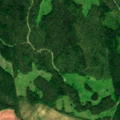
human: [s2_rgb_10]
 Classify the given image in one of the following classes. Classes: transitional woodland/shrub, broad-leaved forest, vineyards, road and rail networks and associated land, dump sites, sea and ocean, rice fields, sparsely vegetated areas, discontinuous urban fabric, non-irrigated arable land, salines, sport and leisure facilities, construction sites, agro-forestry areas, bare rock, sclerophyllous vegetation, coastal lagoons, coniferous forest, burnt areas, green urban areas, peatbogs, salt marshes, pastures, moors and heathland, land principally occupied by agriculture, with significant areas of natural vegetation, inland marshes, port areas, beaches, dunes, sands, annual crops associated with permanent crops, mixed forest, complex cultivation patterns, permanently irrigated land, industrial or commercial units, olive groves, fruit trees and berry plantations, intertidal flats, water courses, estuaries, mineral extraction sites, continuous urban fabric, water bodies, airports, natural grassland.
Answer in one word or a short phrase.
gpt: coniferous forest, mixed forest, transitional woodland/shrub